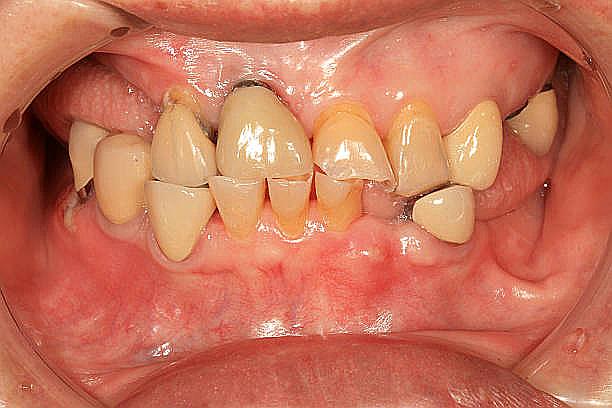
Condition: Calculus